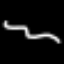
Label: squiggle